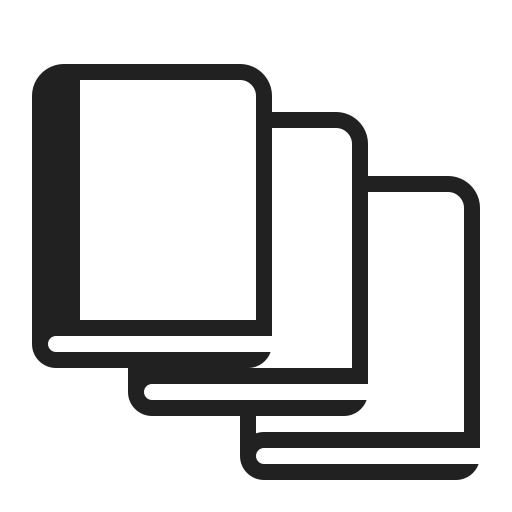
books high contrast